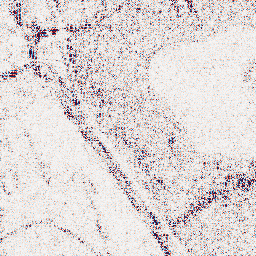
Category: wavelet
Decomposition family: wavelet_dwt
Decomposition parameters: wavelet: db8
level: 1
Upsampling method: sinc_hamming
Upsampling parameters: scale: 2
kernel_size: 8
Upsampling scale: 2